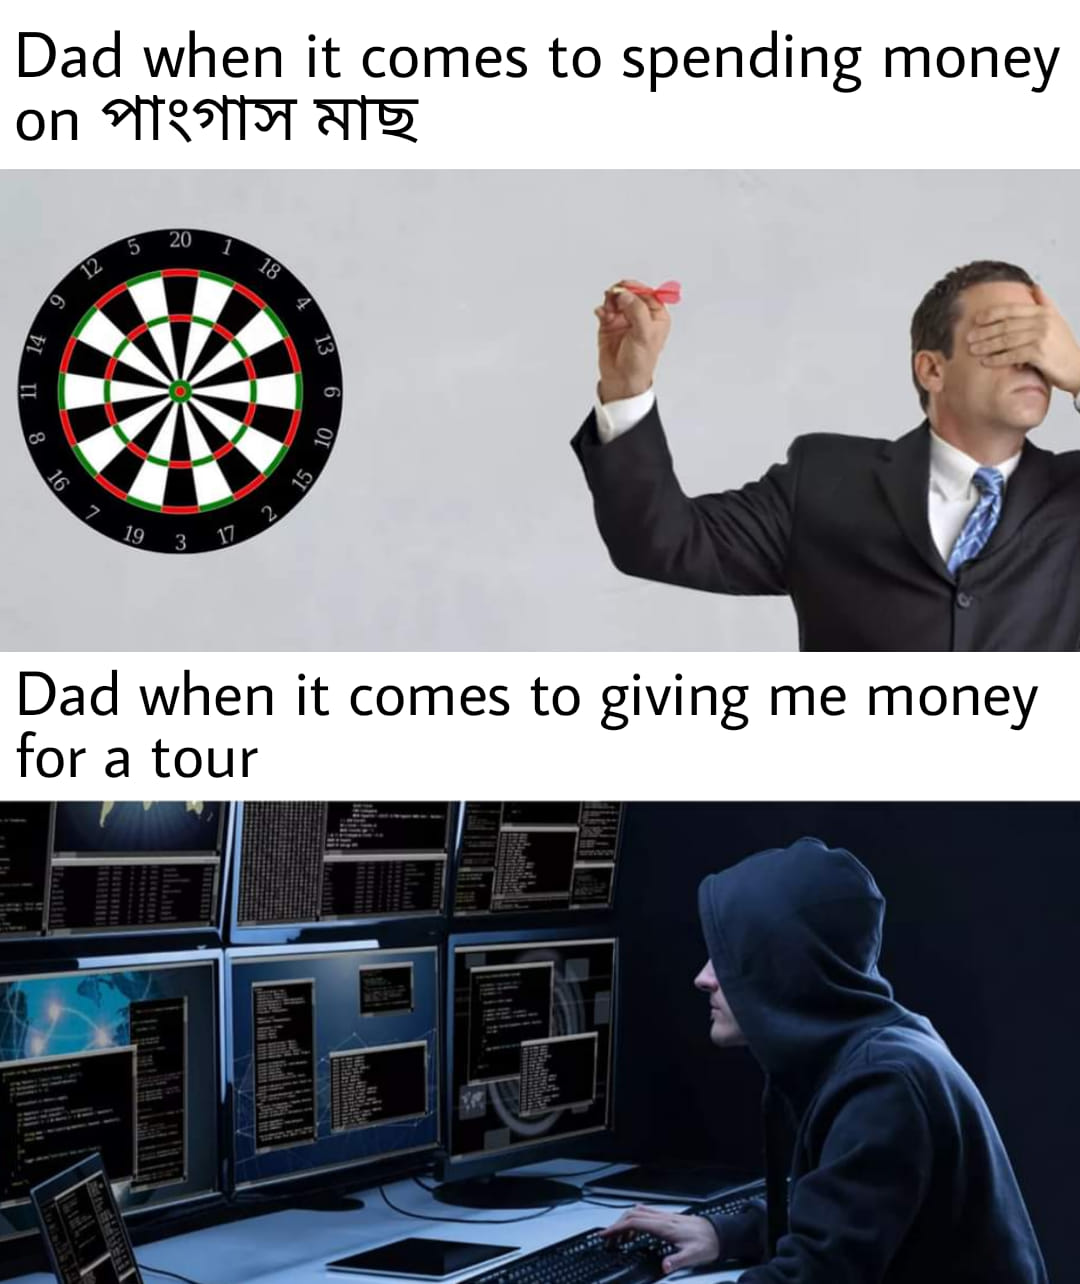
Caption: Dad when it comes to spending money on  পাংগাস মাছ   Dad when it comes to giving me money for a tour
Label: non-hate